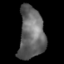
Tissue: skin
Cell type: T cells
Senescence score: 0.1967
Nuclear area (px): 1284
Mean DAPI intensity: 102.275